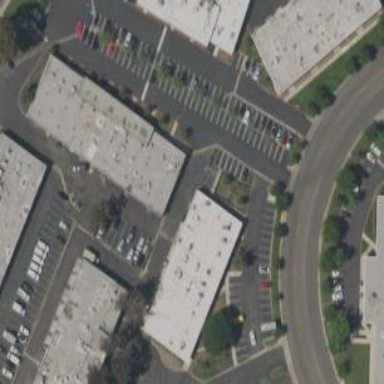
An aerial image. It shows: Commercial building.